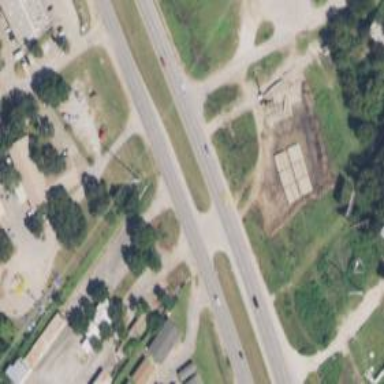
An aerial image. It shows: Tertiary road with frontage road.